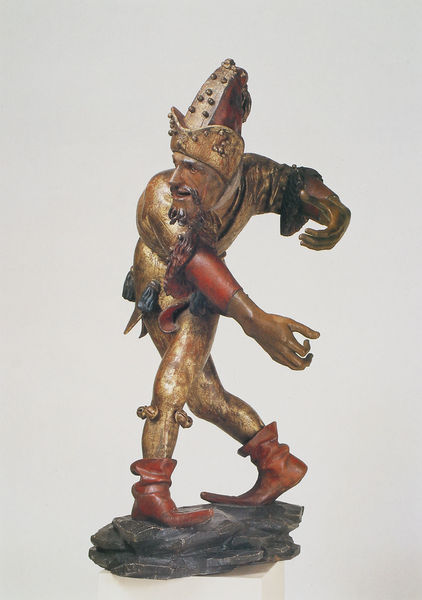
Titel: Figur mit Hochmütze
Künstler: Erasmus Grasser
Institution: München, Stadtmuseum
Schlagwörter: hand, mann, bewegung, holz, hut, blick, rot, tanz, bart, kappe, mütze, arm, kleidung, mensch, sockel, stein, steine, hände, figur, gold, tanzen, stock, skulptur, statue, beine, bein, farbig, schuhe, fels, spitz, verkleidung, bronze, plastik, klingel, narr, fuss, münchen, kupfer, gestik, stiefel, schuh, spitzbart, serie, glöckchen, stange, wien, gefasst, drehung, wurf, narrenkappe, tänzer, stifel, platik, bildschnitzerei, vollplastik, werfen, brat, 1500, 1540, 1460, smann, moriskentänzer, klöckchen, skiadion